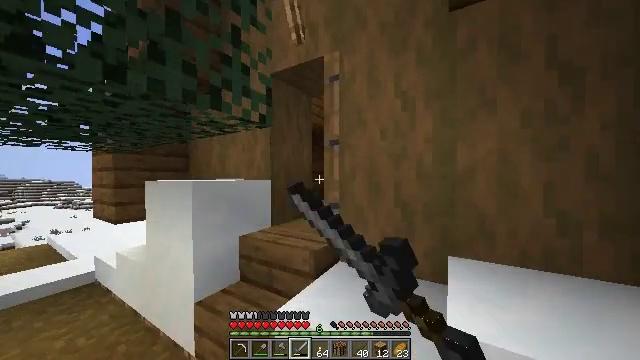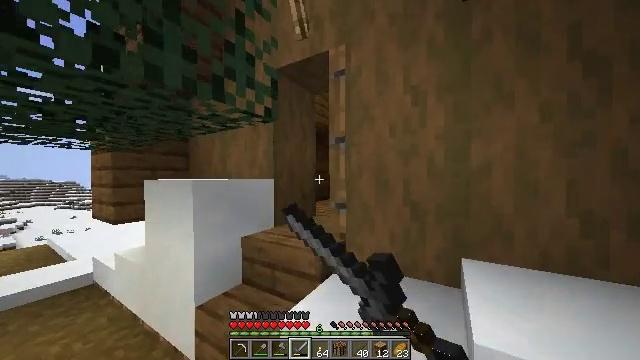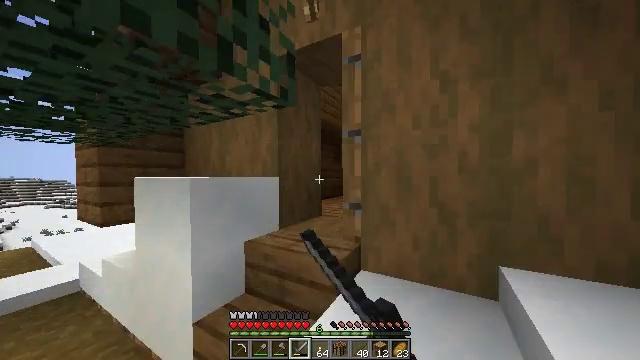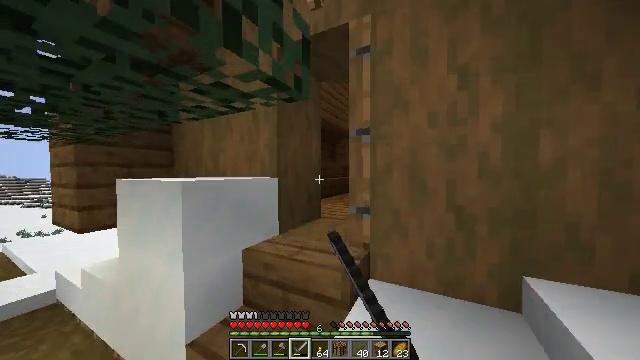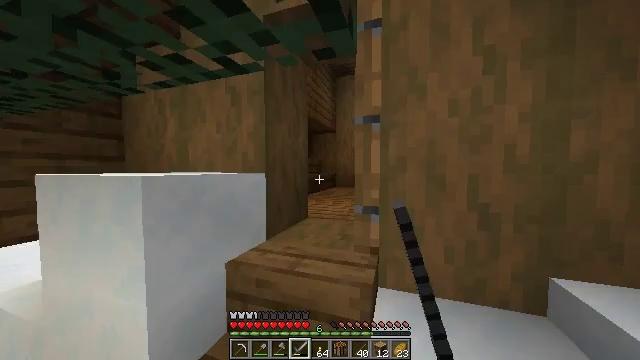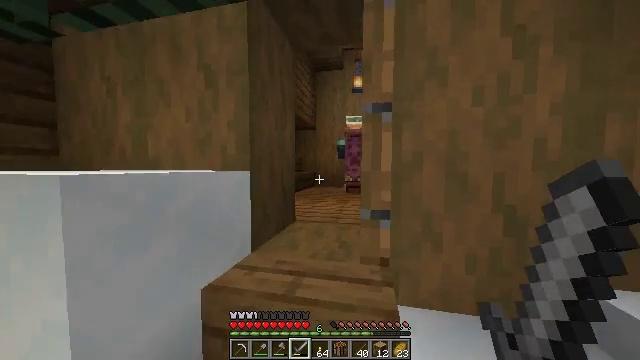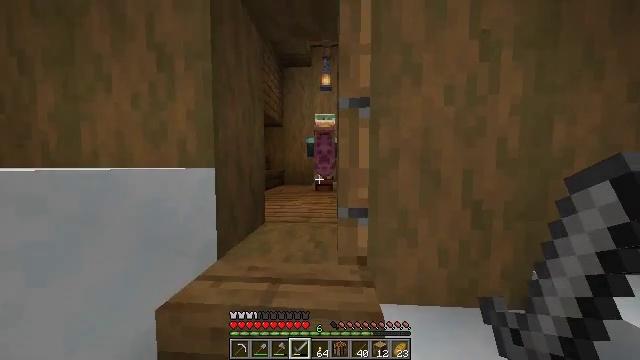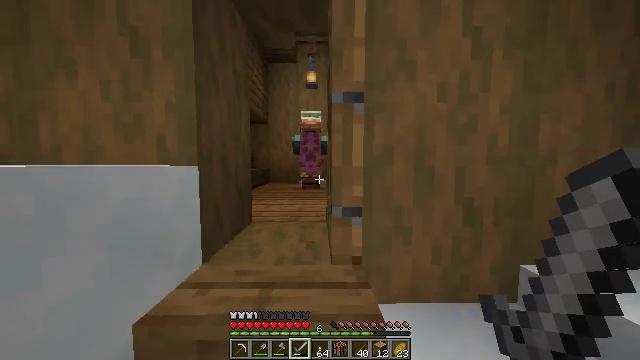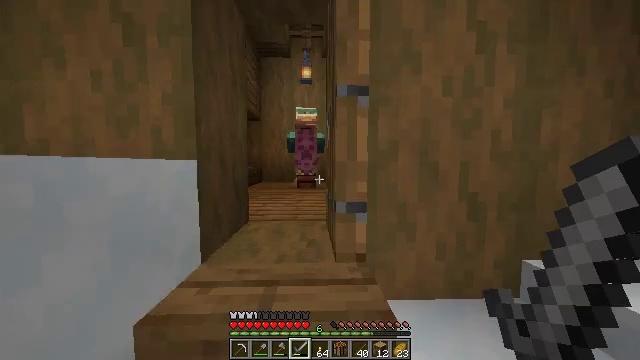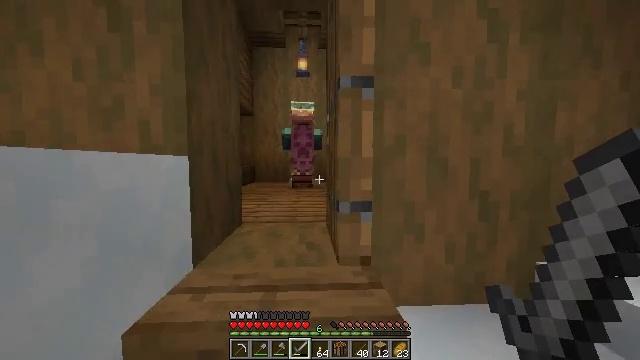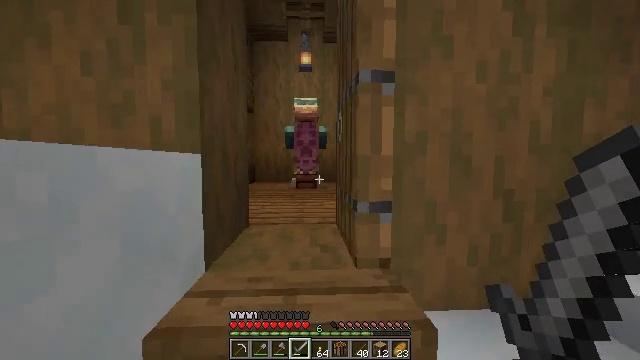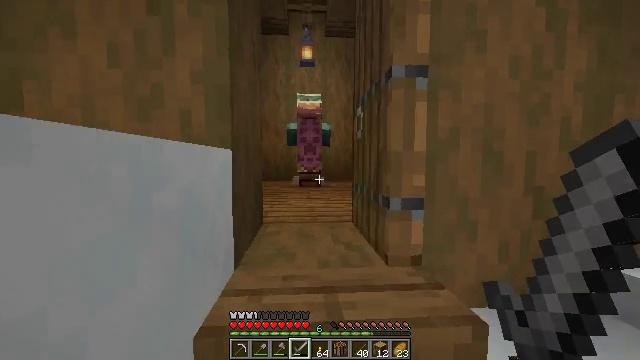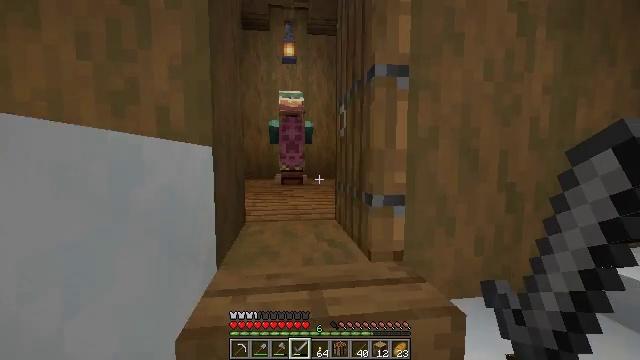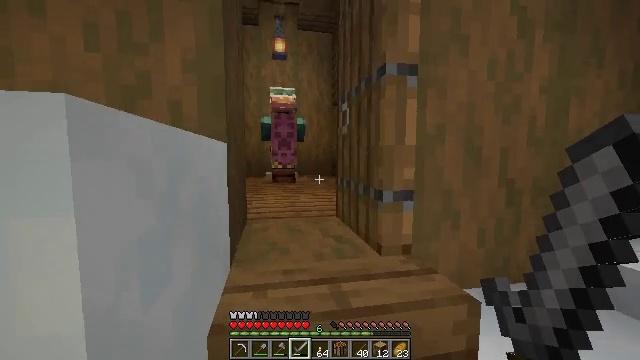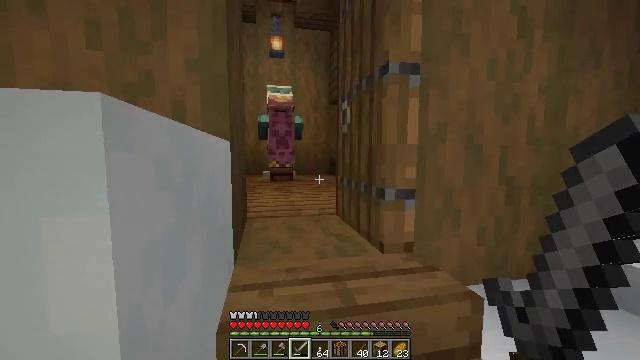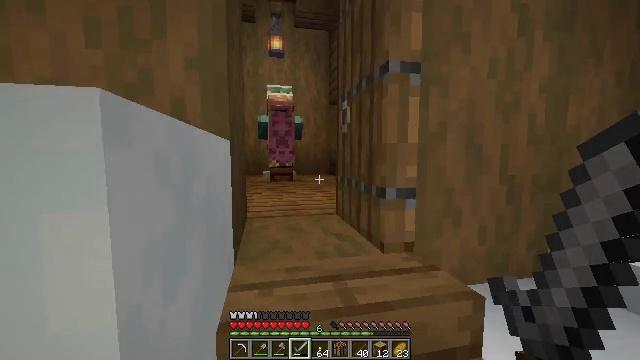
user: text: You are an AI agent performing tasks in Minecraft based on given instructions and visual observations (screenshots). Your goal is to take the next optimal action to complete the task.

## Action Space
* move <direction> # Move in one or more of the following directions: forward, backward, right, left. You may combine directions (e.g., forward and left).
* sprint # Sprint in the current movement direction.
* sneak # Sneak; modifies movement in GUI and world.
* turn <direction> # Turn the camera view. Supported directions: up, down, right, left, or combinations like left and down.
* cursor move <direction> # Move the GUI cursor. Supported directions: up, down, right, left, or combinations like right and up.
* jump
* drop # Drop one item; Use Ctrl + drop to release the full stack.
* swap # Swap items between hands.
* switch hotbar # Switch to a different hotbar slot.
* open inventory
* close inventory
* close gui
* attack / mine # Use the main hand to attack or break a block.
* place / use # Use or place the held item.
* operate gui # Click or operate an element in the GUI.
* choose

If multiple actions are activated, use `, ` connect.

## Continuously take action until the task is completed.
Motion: motion action
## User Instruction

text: Collect spruce leaves for landscaping.
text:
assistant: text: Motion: move forward and move left, sprint, use / place
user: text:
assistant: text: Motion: move forward and move left, sprint, turn right, use / place
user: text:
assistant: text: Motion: move forward and move left, sprint, turn right
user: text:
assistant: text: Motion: move forward and move left, sprint, turn right
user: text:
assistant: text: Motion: move forward, sprint, turn right
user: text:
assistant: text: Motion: move forward, sprint, turn right
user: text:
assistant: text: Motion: move forward, sprint, turn right
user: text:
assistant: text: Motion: move forward, sprint, turn right
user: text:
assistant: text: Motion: move forward and move left, sprint
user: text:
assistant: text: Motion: move forward and move left, sprint
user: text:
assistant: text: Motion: move forward and move left, sprint, turn right
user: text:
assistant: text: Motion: move forward and move left, sprint, turn right
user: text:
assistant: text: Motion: move forward, turn right
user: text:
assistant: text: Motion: move forward
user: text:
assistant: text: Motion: move forward
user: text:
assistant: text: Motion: move forward
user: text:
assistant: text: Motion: move forward
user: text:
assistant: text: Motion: move forward
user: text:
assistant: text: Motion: move forward
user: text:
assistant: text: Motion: move forward
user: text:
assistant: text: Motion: move forward
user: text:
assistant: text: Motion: move forward
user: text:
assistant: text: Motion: move forward
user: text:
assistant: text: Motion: move forward, turn left and up
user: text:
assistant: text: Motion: move forward, turn left and up
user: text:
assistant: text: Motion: move forward, turn left and up
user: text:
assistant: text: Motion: turn left and up
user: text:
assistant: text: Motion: turn left and up
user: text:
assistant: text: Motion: move back, turn left and up
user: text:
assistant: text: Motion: move back, turn left and up